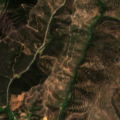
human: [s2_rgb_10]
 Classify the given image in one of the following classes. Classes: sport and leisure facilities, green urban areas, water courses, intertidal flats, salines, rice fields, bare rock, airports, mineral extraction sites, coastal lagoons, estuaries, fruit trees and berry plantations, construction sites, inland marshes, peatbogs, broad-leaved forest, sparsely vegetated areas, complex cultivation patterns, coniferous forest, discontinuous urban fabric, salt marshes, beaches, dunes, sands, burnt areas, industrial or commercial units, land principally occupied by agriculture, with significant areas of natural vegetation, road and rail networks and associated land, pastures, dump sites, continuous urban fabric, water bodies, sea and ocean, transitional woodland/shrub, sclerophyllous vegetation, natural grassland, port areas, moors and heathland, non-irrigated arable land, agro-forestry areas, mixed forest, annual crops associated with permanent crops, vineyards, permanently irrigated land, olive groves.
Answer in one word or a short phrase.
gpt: complex cultivation patterns, broad-leaved forest, transitional woodland/shrub